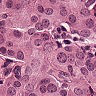
Metastatic tissue present: yes